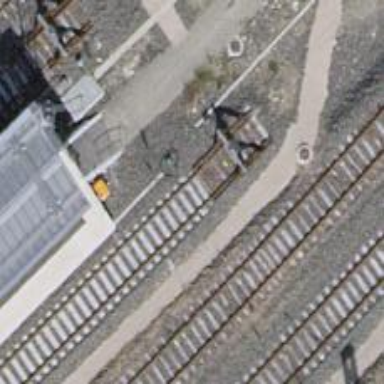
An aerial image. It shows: Railway buffer stop.